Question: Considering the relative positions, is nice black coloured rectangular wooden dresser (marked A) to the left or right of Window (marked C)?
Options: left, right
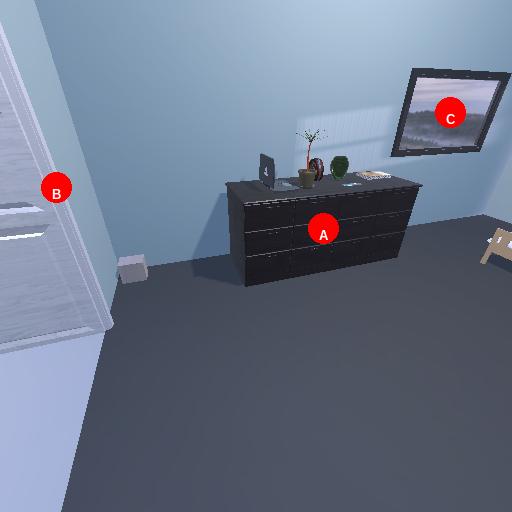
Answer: left